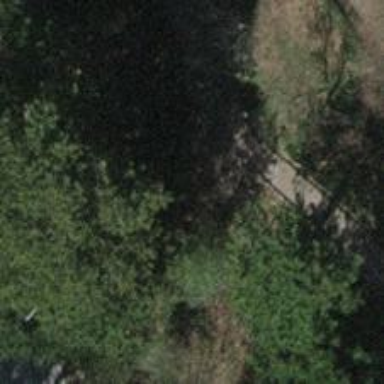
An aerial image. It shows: Set of compacted steps along the road.